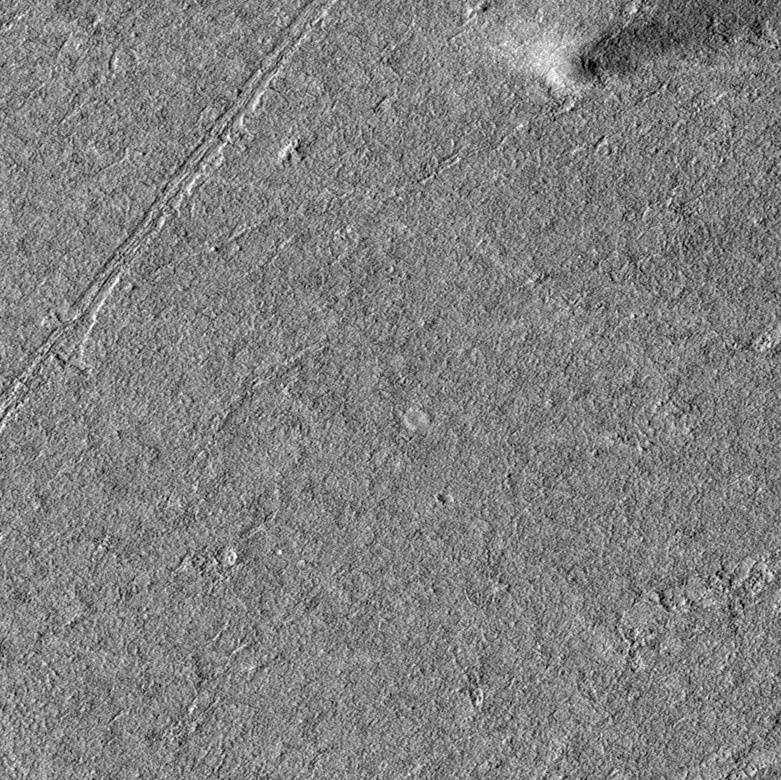
Label: dustdevil